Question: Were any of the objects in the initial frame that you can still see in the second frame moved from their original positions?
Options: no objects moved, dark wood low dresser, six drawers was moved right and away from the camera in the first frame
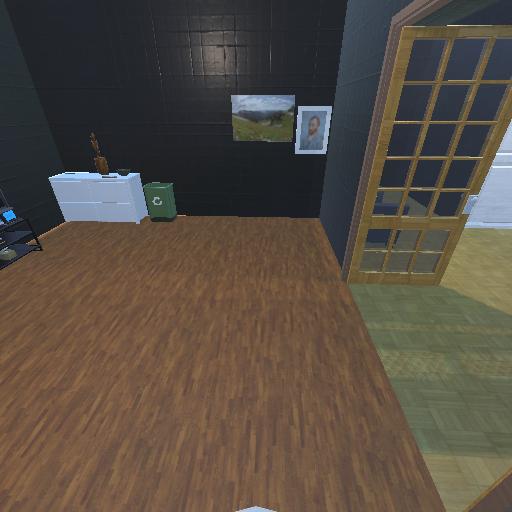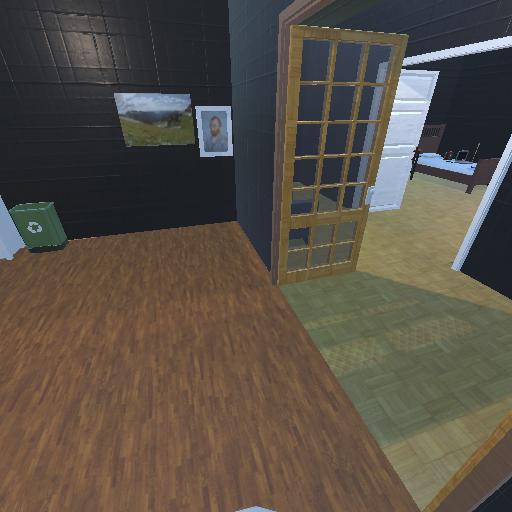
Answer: no objects moved